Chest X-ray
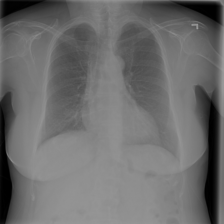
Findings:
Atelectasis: negative
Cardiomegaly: negative
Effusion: negative
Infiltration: positive
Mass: negative
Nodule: negative
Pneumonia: negative
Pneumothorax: negative
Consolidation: negative
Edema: negative
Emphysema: negative
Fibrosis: negative
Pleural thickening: negative
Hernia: negative